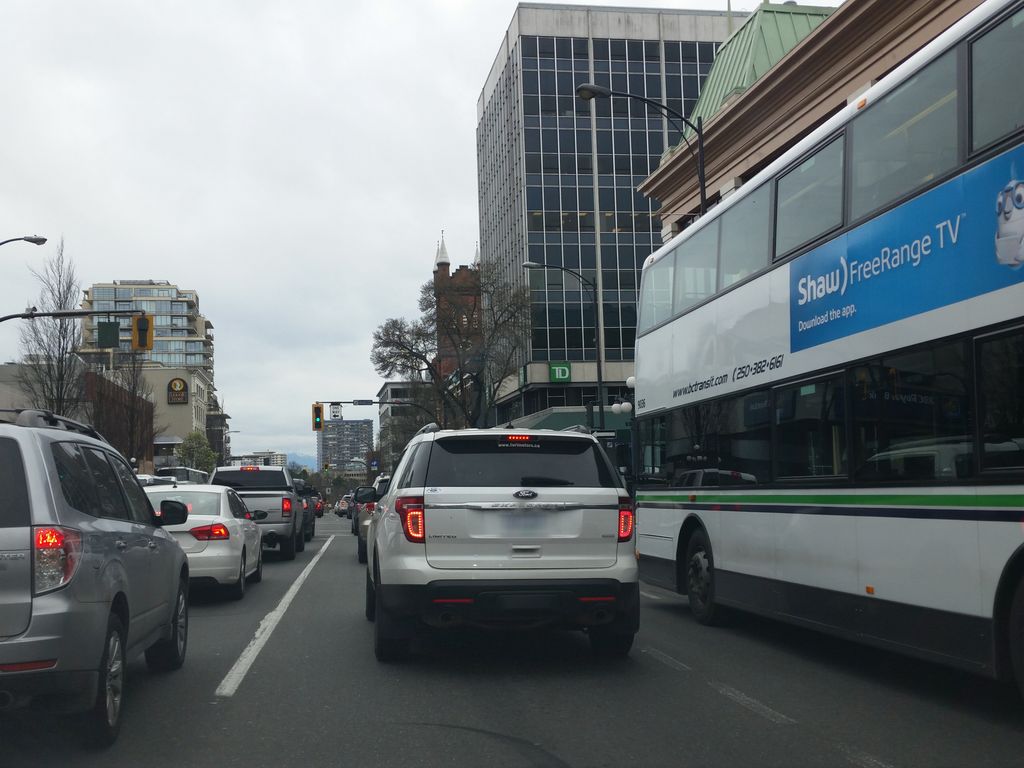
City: victoria